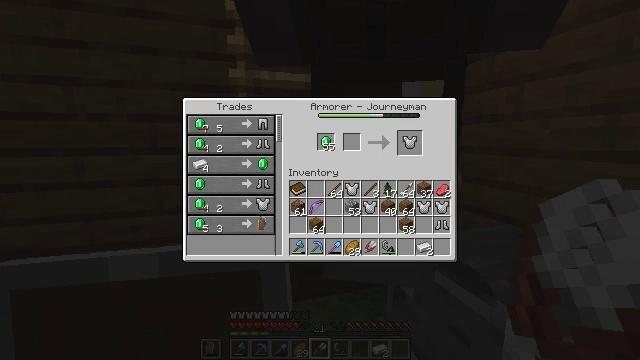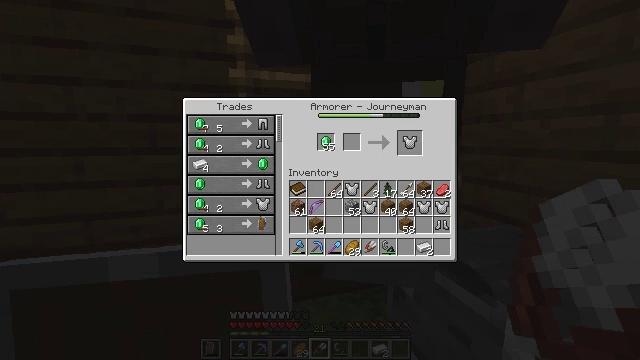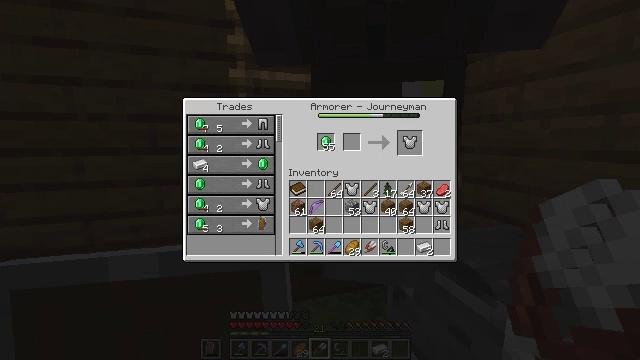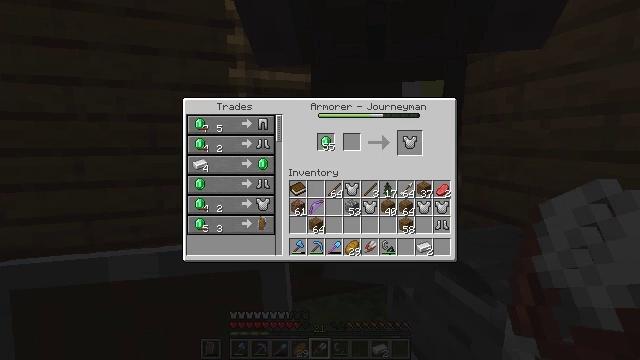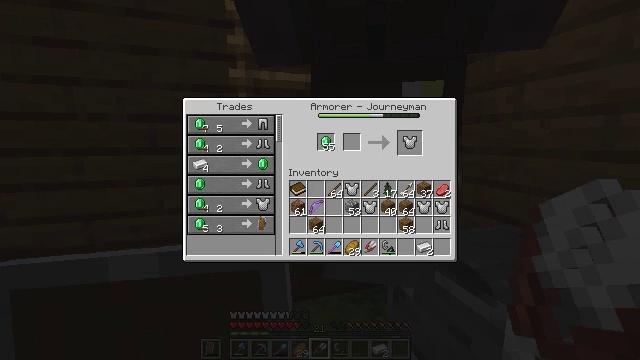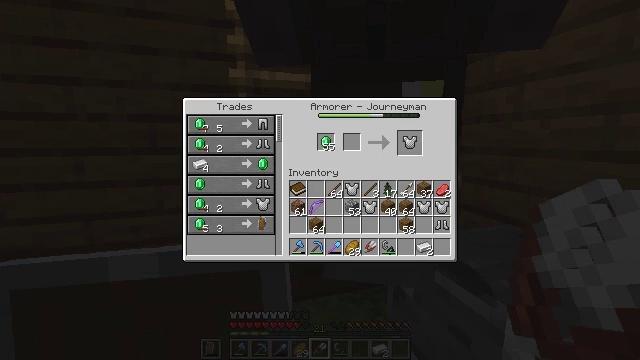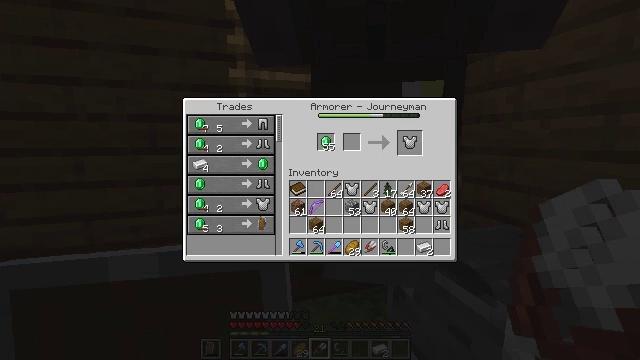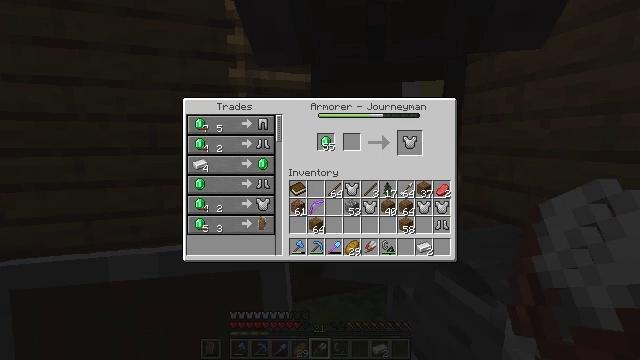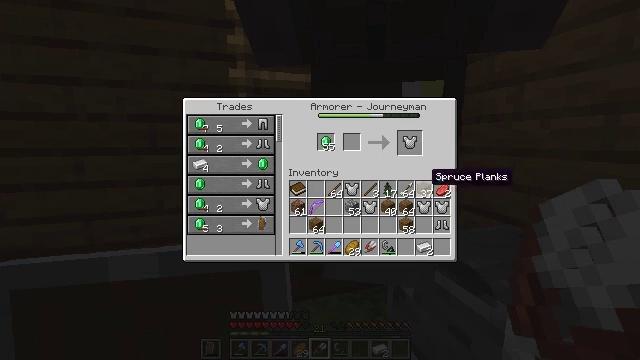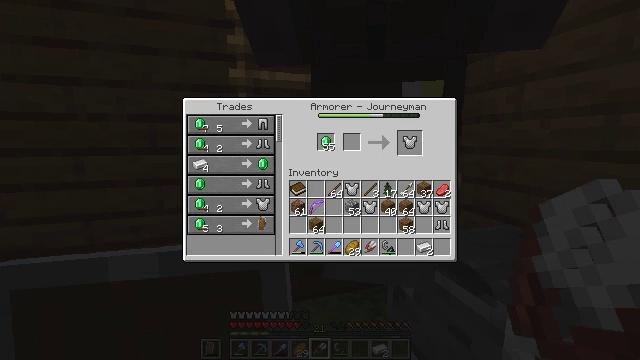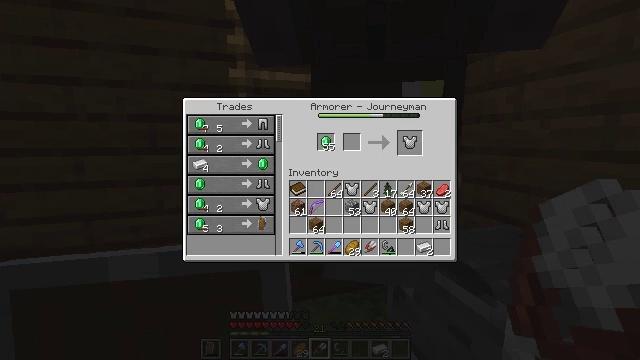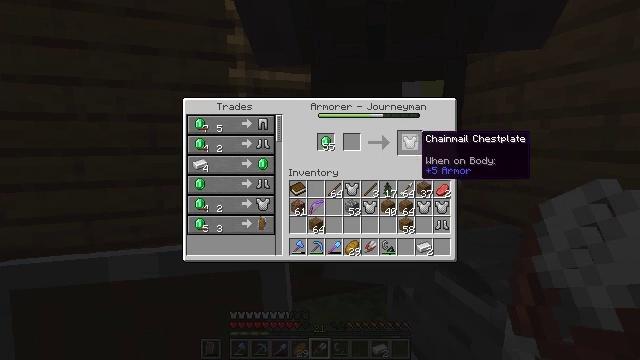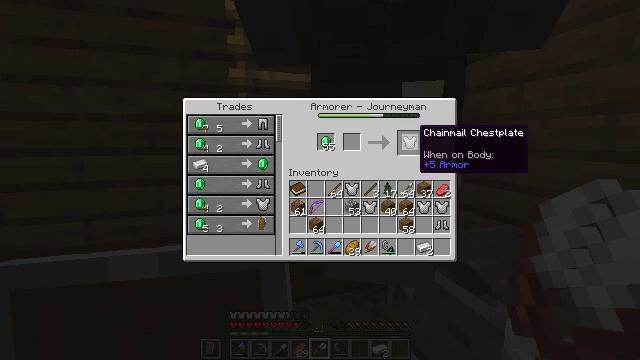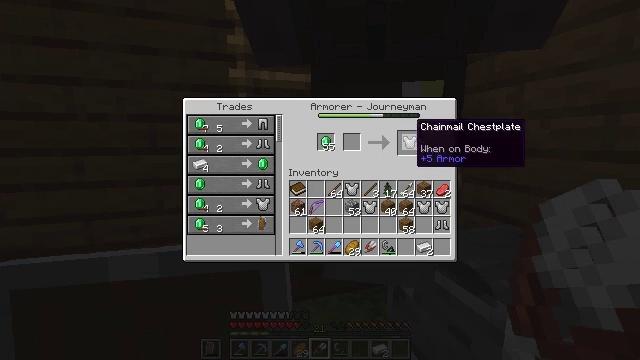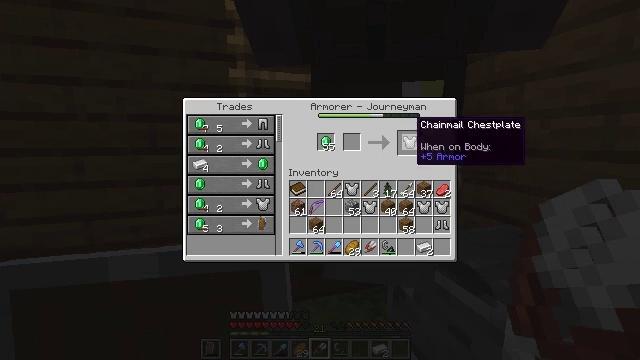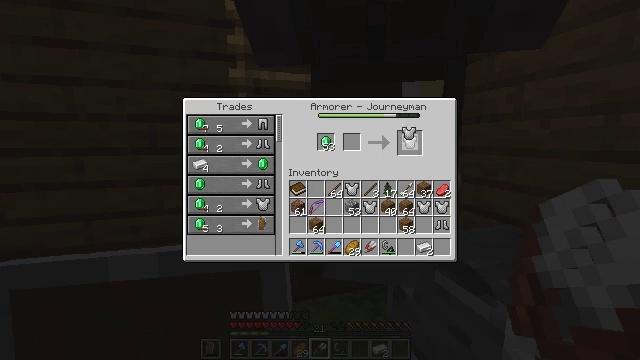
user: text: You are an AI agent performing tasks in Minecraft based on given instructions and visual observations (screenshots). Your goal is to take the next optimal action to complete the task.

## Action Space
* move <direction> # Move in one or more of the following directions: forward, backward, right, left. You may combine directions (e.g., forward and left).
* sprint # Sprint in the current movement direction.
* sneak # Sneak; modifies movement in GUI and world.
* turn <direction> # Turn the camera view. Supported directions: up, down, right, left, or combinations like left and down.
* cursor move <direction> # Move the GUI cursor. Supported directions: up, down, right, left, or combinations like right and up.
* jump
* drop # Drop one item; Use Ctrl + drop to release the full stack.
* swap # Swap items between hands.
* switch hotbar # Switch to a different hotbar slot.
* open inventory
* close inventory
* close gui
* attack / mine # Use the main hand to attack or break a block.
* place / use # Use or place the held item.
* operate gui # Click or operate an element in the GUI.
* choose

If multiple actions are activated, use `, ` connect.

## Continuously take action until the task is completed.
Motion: motion action
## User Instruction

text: Assemble a chainmail chestplate at the crafting table.
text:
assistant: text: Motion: no_op
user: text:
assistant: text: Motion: no_op
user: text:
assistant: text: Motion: no_op
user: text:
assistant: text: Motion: operate gui
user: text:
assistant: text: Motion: operate gui
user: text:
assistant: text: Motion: operate gui
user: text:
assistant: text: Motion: cursor move down
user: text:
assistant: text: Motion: cursor move right and down
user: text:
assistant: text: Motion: no_op
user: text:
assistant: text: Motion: cursor move up
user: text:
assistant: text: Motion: cursor move up
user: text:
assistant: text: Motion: no_op
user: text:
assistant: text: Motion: no_op
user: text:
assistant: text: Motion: no_op
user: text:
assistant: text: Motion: operate gui
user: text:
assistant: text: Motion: operate gui
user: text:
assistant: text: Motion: operate gui
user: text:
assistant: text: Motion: cursor move down
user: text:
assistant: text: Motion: no_op
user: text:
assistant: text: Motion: no_op
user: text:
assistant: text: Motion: cursor move down
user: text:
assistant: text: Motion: cursor move right and down
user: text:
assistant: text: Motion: cursor move down
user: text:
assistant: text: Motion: no_op
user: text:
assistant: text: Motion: no_op
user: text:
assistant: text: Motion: no_op
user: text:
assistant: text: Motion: no_op
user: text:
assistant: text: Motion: no_op
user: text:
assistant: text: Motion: no_op
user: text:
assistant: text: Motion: operate gui